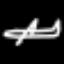
Label: airplane